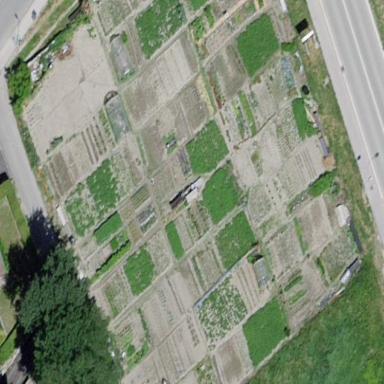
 leisure land intended for communal use."